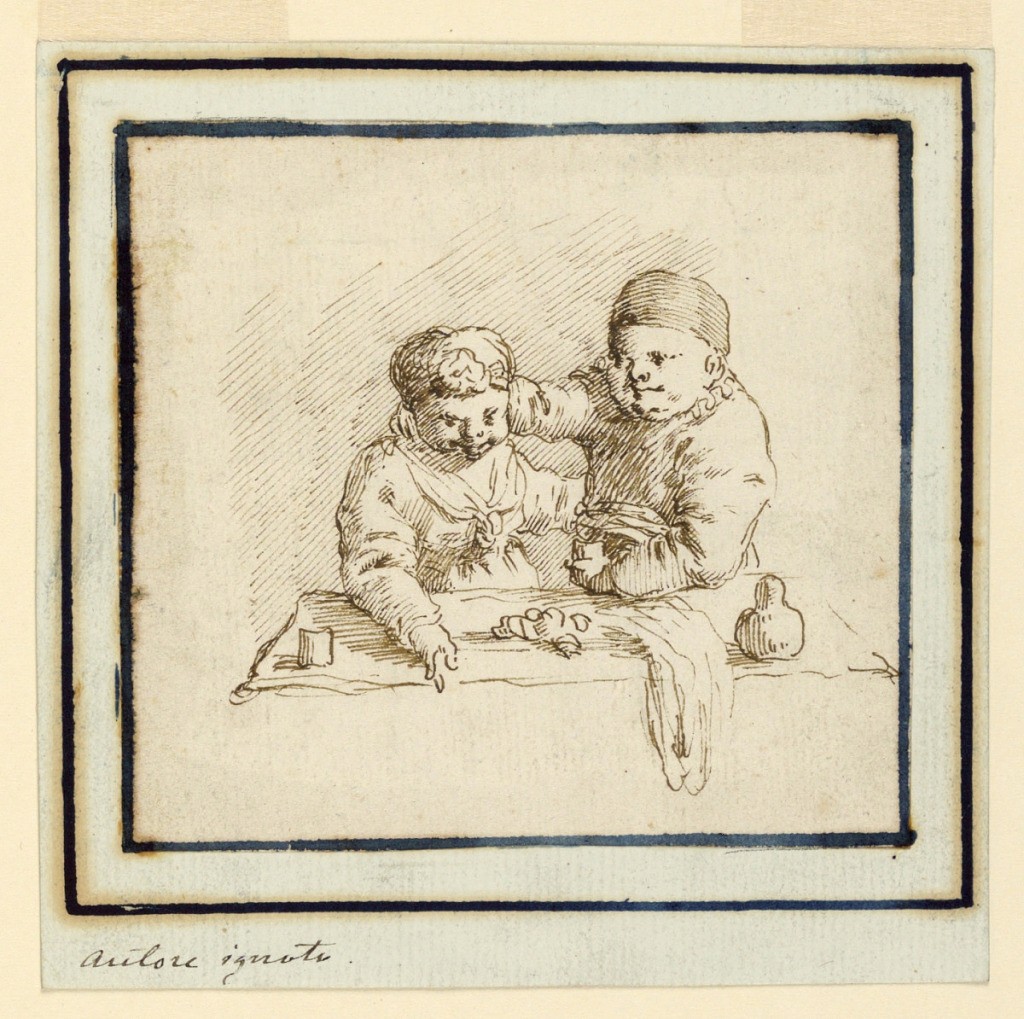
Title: Two Children Embracing Each Other
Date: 1770–1800
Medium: Pen and ink on paper, mounted
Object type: Drawing
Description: They are shown standing behind a table with some objects. The girl at left looks upon them, the boy at her.